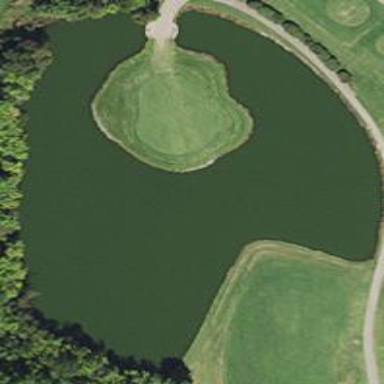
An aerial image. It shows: Picturesque scene of golf course with lateral water hazard.